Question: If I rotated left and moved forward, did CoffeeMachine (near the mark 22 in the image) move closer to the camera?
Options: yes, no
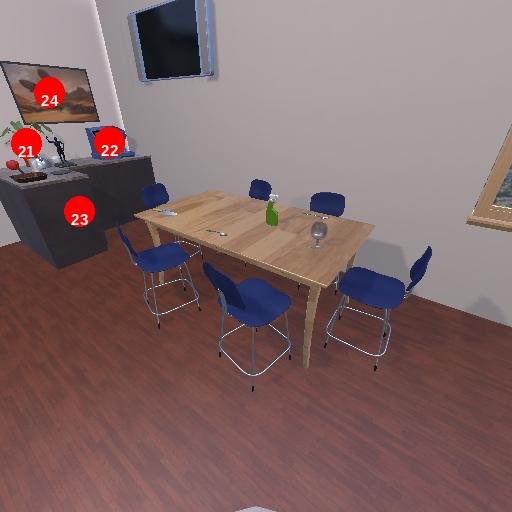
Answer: yes